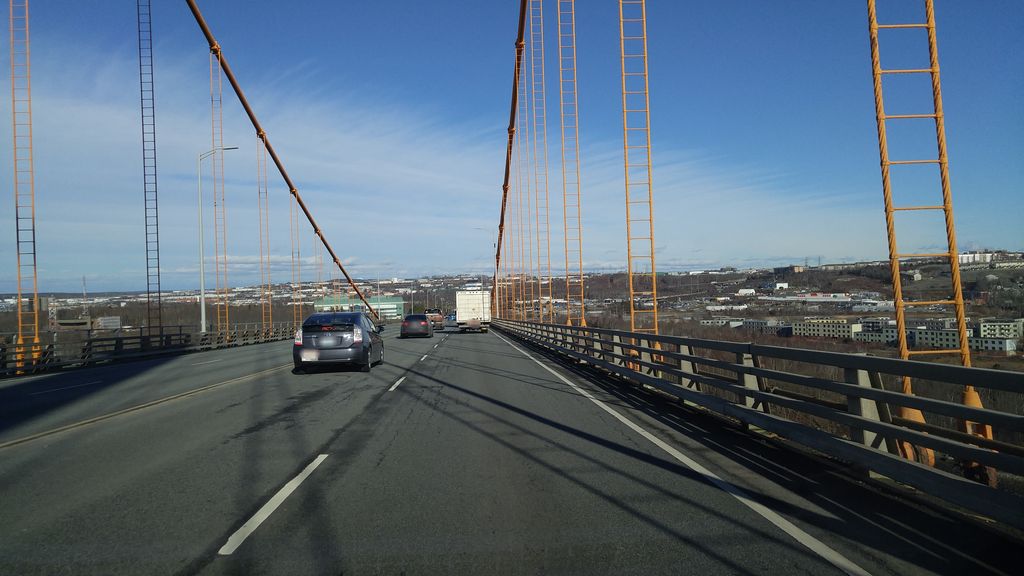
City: halifax